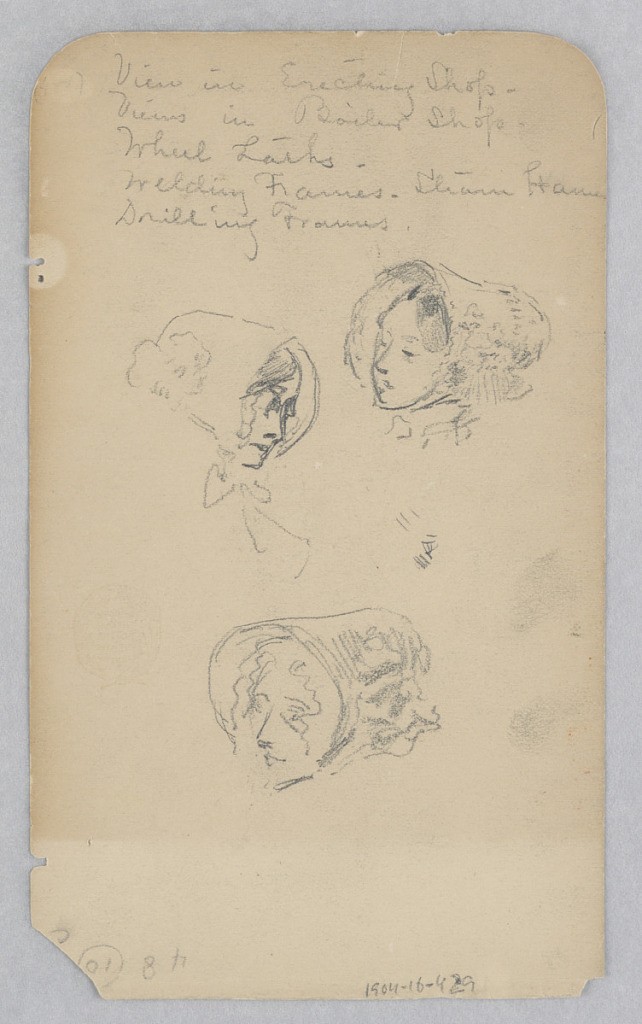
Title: Figures
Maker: Robert Frederick Blum, American, 1857–1903
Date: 1890
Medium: Graphite on wove paper
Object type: Drawing
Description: Recto: Partial sketches of a female figure wearing a bonnet; Verso: Sketches of figures.